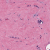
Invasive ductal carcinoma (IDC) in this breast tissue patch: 0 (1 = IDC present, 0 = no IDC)